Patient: sex M, age 52
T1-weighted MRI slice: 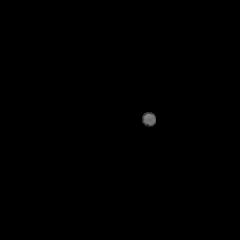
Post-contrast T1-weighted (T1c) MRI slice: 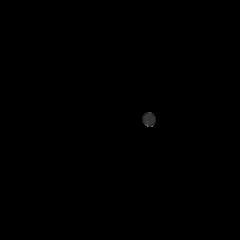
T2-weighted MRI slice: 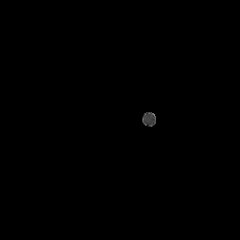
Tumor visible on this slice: no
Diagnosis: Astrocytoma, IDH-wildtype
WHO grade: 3